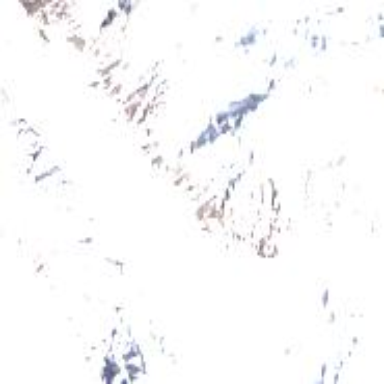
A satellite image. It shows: Majestic glacier in the distance.